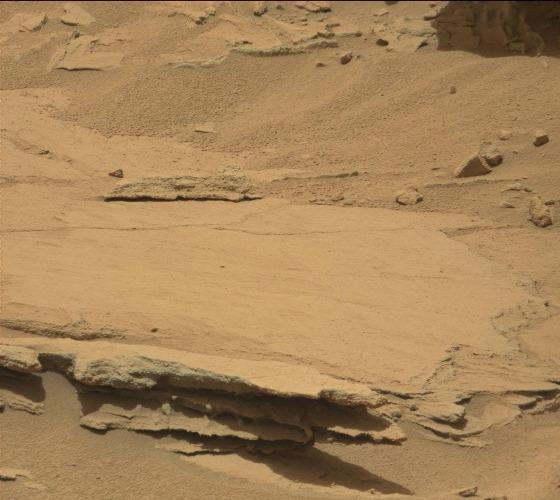
Terrain classes present: Bedrock, Gravel / Sand / Soil, Rock, Shadow